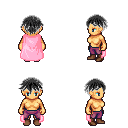
a pixel art fantasy rpg character, female body template, human, tanned skin, pink cape, magenta pants, gray short bangs hairstyle, brown shoes, four views (front, back, left, right), 2x2 character sprite sheet, small pixel art, hard edges, no anti-aliasing